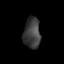
Tissue: lung
Cell type: T cells
Senescence score: 0.2258
Nuclear area (px): 512
Mean DAPI intensity: 60.506